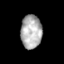
Tissue: skin
Cell type: Epithelial cells
Senescence score: 0.7229
Nuclear area (px): 690
Mean DAPI intensity: 176.316